Fundus camera: canon
Shooting center: fovea
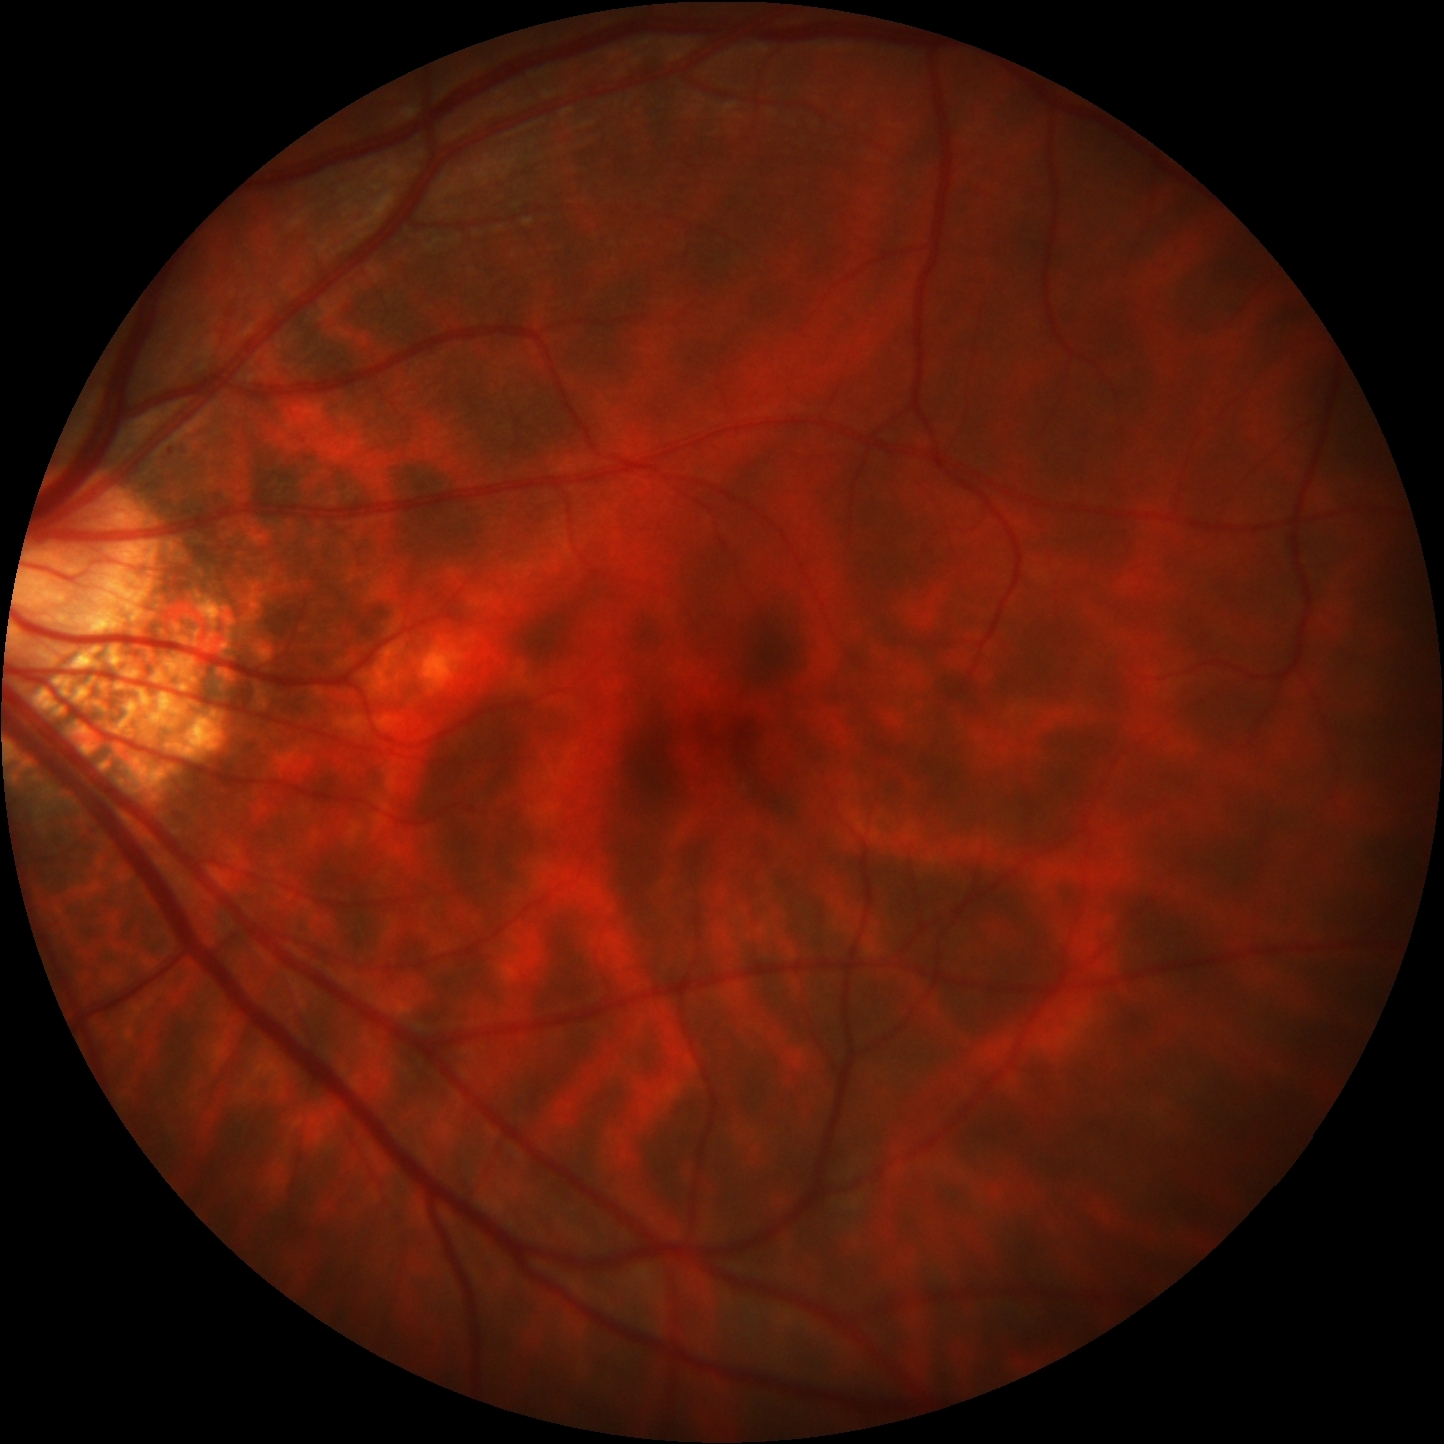
Pathologic myopia: yes
Patchy retinal atrophy: present
Retinal detachment: absent